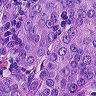
Metastatic tissue present: yes